Interaction volume radius: 10 \u00c5
Interaction volume height: 15 \u00c5
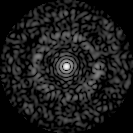
Disorder parameter: 0.8581